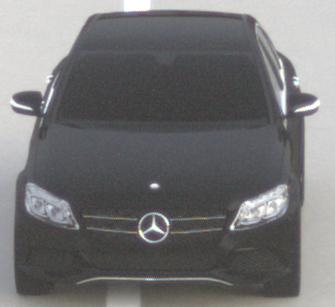
Make: Mercedes-Benz
Model: C 160
Detailed model: C-Class (205) Limousine
Model produced from: 2015/04
Model produced until: 2018/04
Doors: 4
Color: black
Road condition: dry road
Daytime: sunrise or sunset
Contrast: low contrast